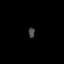
Tissue: lung
Cell type: T cells
Senescence score: 0.2391
Nuclear area (px): 62
Mean DAPI intensity: 69.774